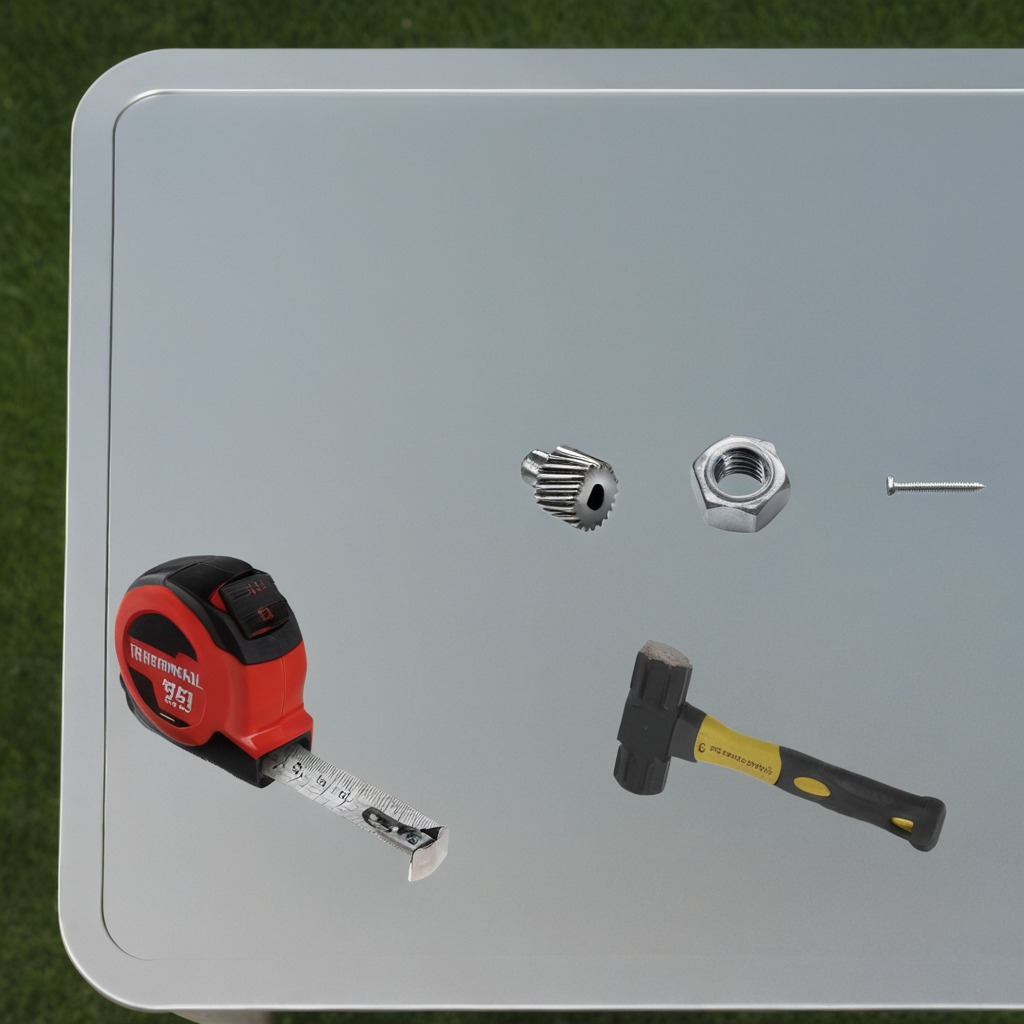
A gear with teeth is lying on a table in a temporary outdoor tool station afternoon light present textured surface.